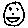
Label: smiley face